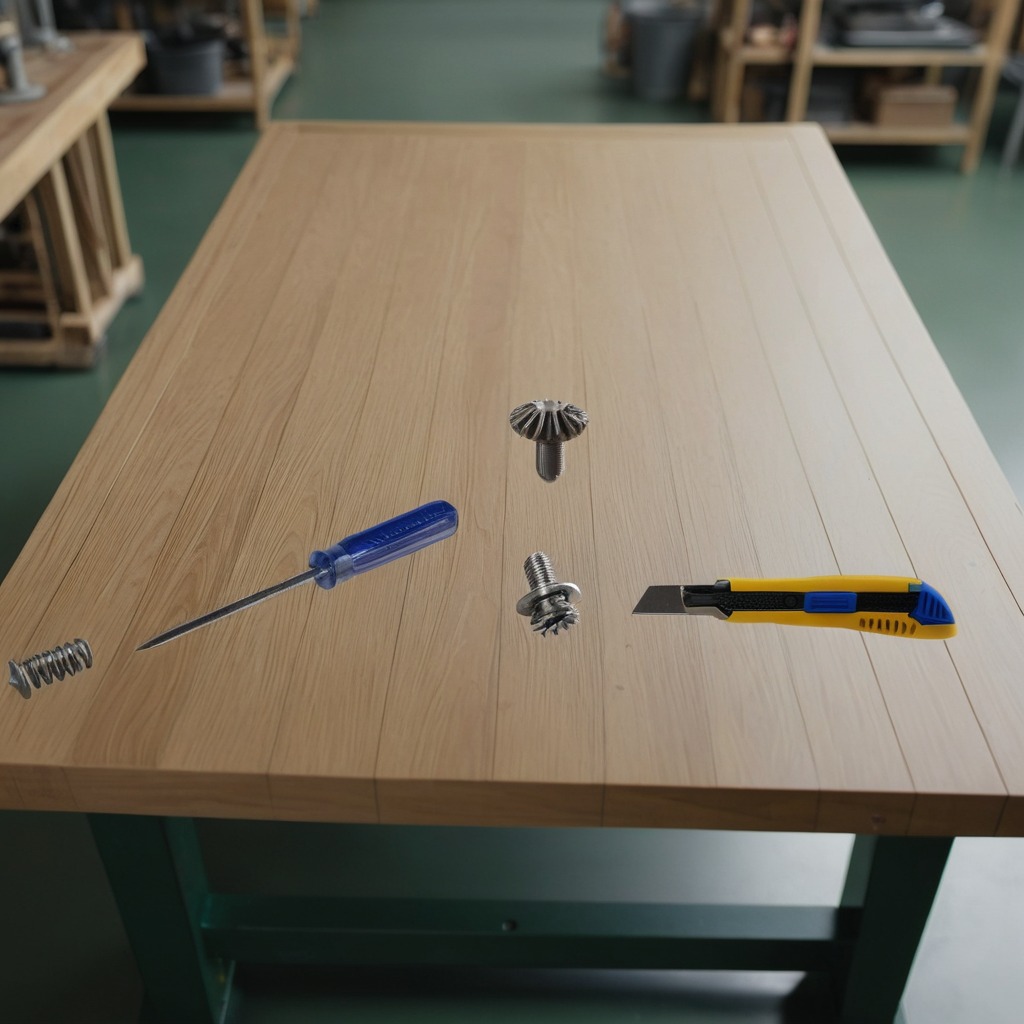
A steel gear with teeth, a utility knife, a metal machine screw, a coiled metal spring, and a screwdriver are lying on the workbench.